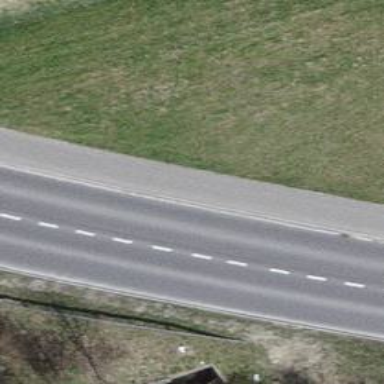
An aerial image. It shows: Secondary road.